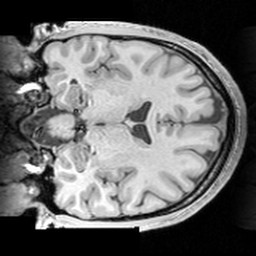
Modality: T1w
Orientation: coronal
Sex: male
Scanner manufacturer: siemens
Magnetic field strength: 3 T
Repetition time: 1.63 s
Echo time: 0.00311 s